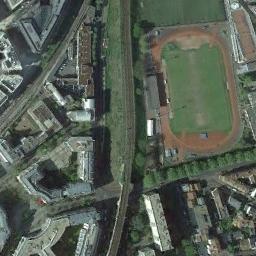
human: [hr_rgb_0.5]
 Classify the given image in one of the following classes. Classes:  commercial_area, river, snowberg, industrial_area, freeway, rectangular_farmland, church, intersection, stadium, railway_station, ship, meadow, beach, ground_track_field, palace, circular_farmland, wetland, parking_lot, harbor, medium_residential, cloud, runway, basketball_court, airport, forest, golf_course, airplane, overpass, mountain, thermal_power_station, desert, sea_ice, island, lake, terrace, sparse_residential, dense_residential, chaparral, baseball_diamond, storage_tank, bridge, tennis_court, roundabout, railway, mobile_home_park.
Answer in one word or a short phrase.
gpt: ground_track_field